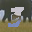
Label: 3